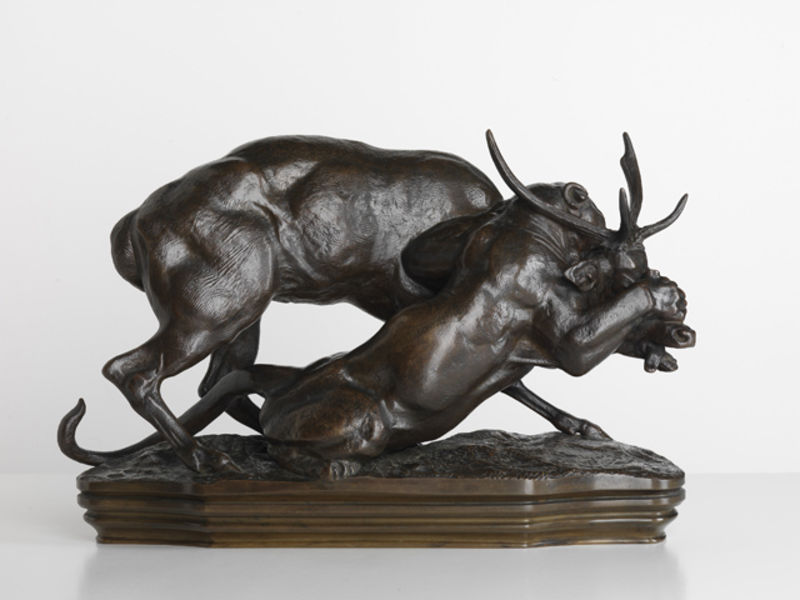
Titel: Großer Panther, einen Hirsch anfallend
Künstler: Antoine-Louis Barye
Standort: Karlsruhe
Institution: Staatliche Kunsthalle Karlsruhe
Schlagwörter: angriff, gruppe, kampf, kopf, wolf, braun, dunkelbraun, holz, ohr, szene, hund, tier, tiere, wiese, geschichte, mord, sockel, stein, tod, tot, horn, natur, boden, figur, futter, wald, keramik, skulptur, statue, huf, schwanz, nacken, wild, essen, muskeln, metall, bronze, plastik, plinthe, abbild, foto, griff, katze, eisen, kunst, jagd, sieg, schnitzerei, ausstellung, pfote, beute, hirsch, reh, sterben, dynamisch, muskel, niederlage, fressen, zunge, metamorphose, gusseisern, löwe, museum, töten, wildschwein, geweih, guss, stier, gruß, beissen, biss, leopard, raubkatze, untersatz, bronzeguss, tatze, tiger, löwin, raubtier, wildkatze, panther, metapher, pranke, rentier, puma, genick, kultur, bestien, fleischfresser, brinze, überleben, freistehend, erlegung, läwe, schniterei, bronzeskultpur, hirsch mit hund, sier, ntiger, erlegenes tier